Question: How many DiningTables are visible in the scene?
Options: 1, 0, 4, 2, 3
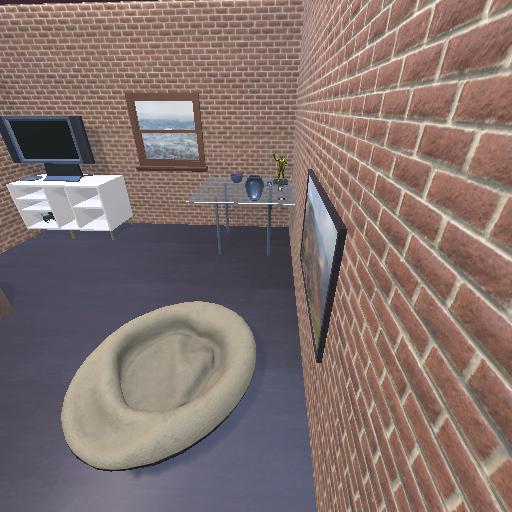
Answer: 1